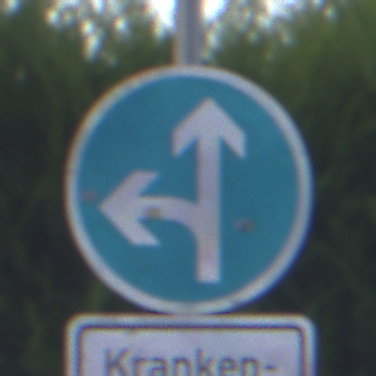
Verkehrszeichen: VorgeschriebeneFahrtrichtungGeradeausOderLinks
Zusatzzeichen unten: BesondereFahrzeugeUndTransportgueter4
Umgebung: Outdoor, Urban
Tageszeit: SunriseSunset
Wetter: Clear
Licht: Natural
Jahreszeit: NotSpecified
Kontrast: LowContrast